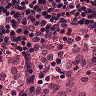
Metastatic tissue present: no